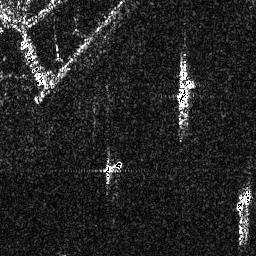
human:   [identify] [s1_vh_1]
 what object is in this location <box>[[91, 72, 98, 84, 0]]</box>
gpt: <ref>1 medium ship at the bottom right</ref>